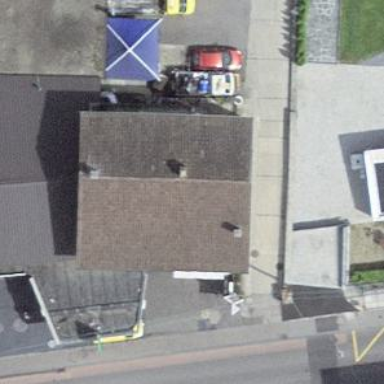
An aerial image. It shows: Fuel station.